Question:
Please look at that, I can't understand the difference between those iPod devices. They seem like such same things. If I select iOS 6.0 as iOS SDK, and select 4.3 as deployment target, it will show a few same devices in the scheme. Really make me confused.
Can you help me solve this problem? Thanks a lot!
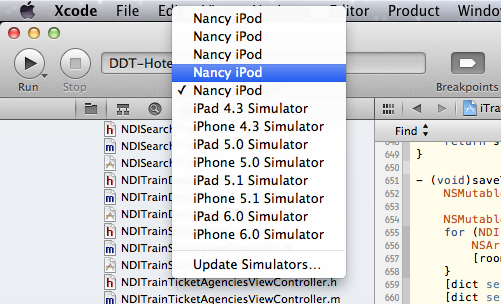
Answer: Try going into the Xcode organizer and look at the devices along the left